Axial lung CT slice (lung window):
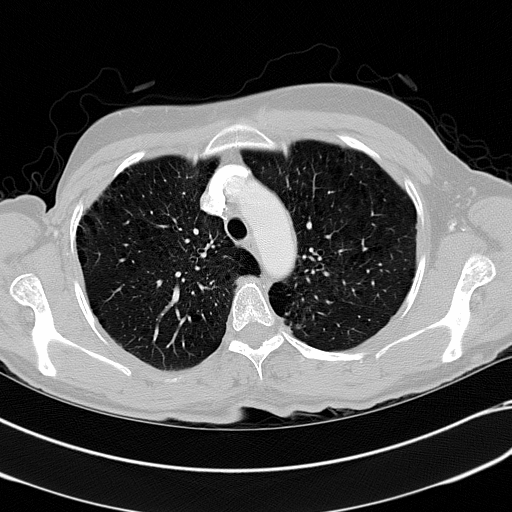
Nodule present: no